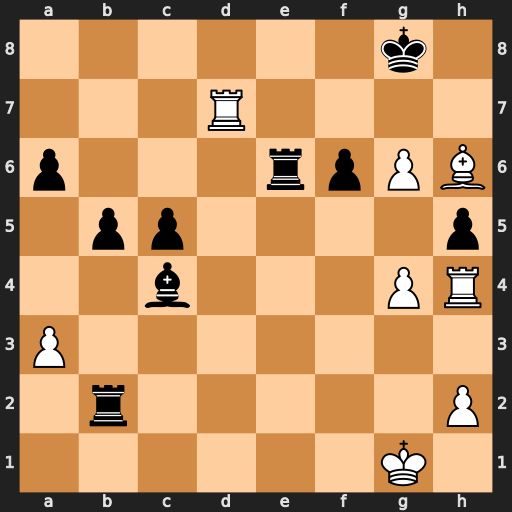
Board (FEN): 6k1/3R4/p3rpPB/1pp4p/2b3PR/P7/1r5P/6K1
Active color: w
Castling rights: -
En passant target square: -
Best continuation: Rd8+ Re8 Rxe8#